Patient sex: M
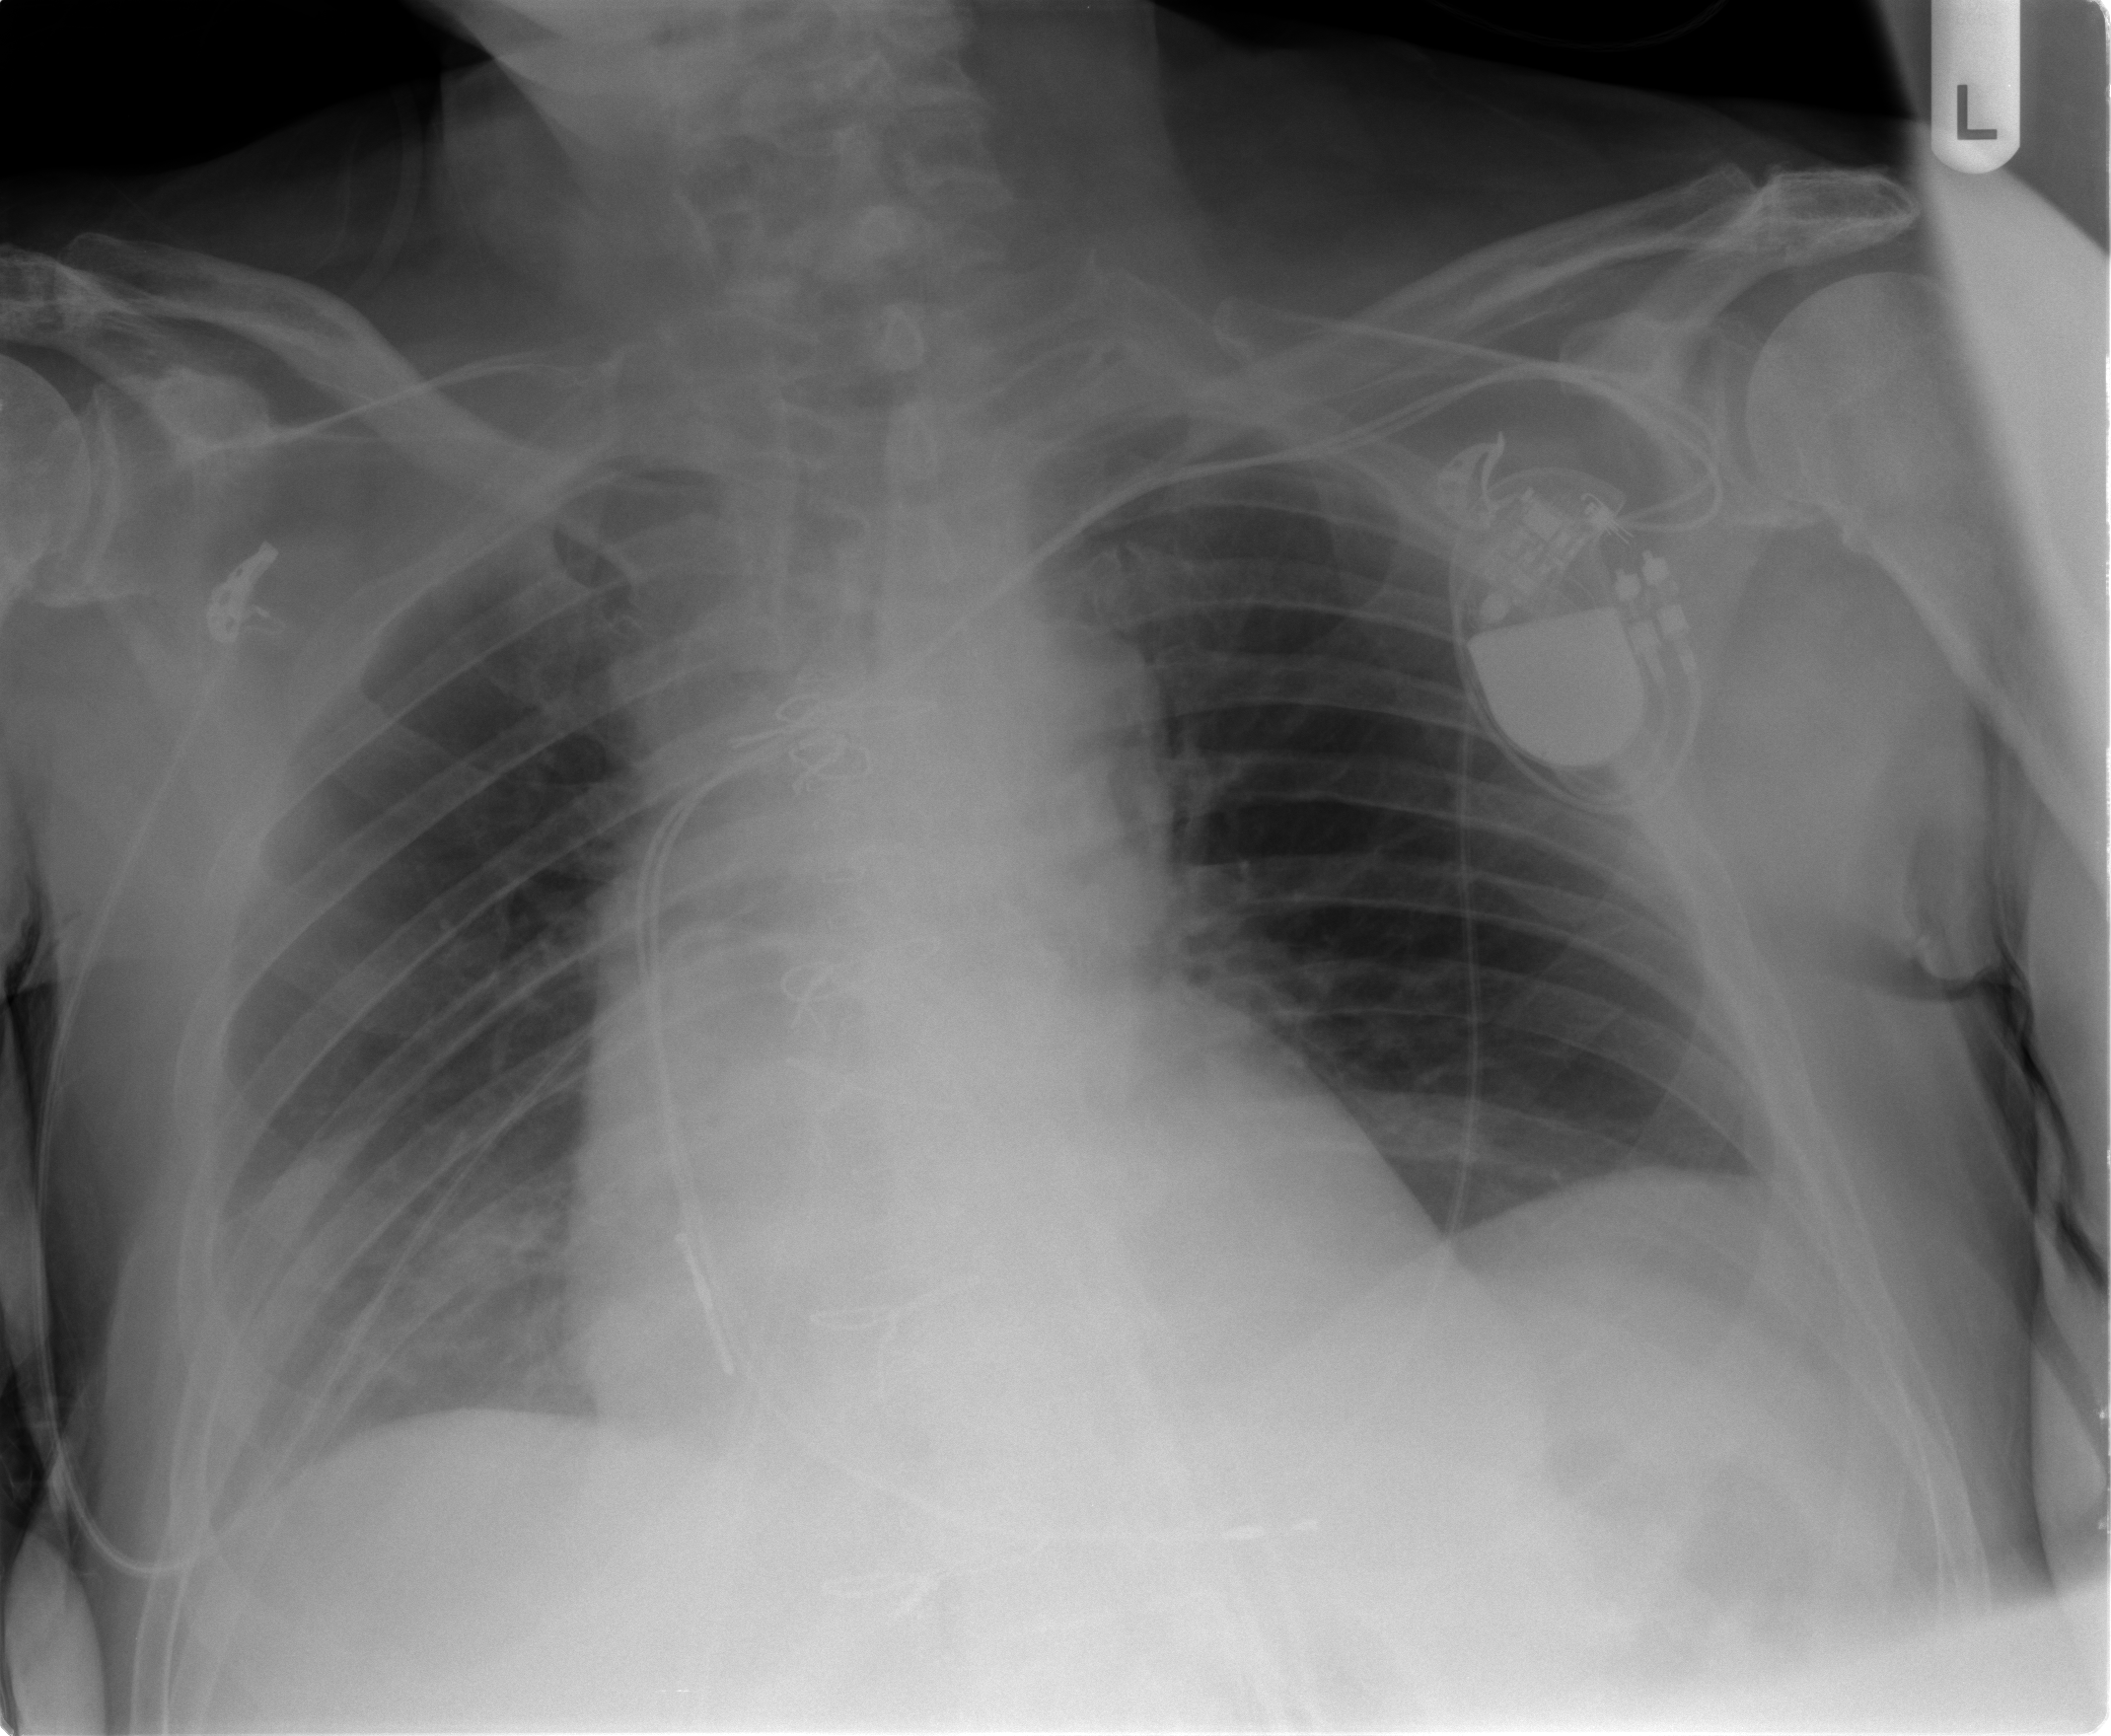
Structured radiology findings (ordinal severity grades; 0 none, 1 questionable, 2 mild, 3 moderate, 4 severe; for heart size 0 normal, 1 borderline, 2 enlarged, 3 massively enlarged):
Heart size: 2
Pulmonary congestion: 1
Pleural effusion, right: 0
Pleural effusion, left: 0
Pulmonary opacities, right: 0
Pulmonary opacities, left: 0
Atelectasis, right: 2
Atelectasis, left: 0